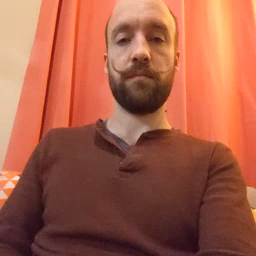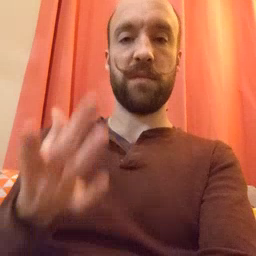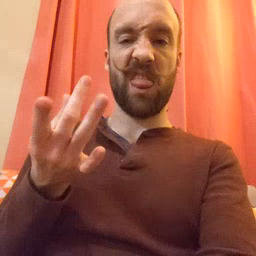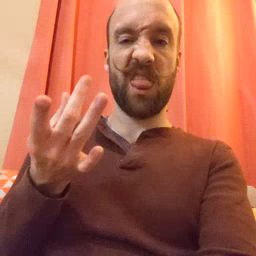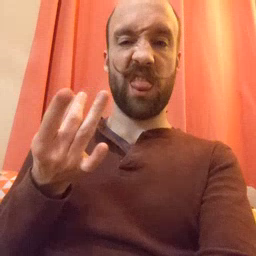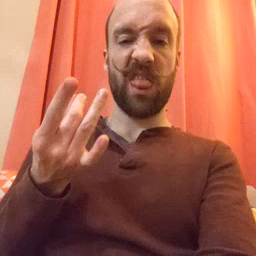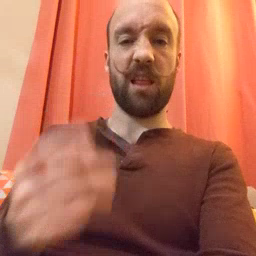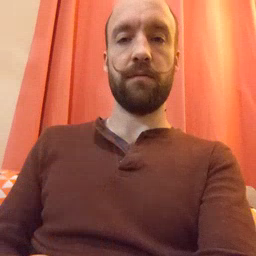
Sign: sticky